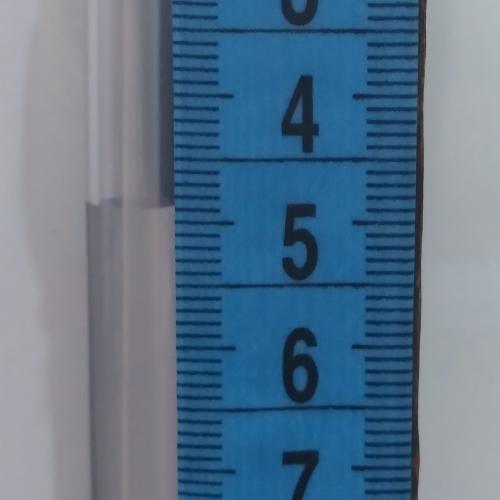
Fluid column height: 4.9 cm